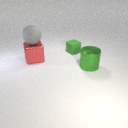
small green rubber cube to the left of large green metal cylinder